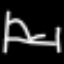
Label: bed